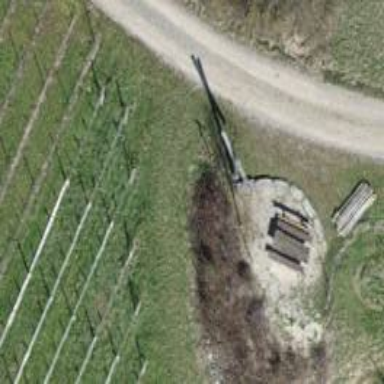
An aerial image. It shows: Historic wayside cross.